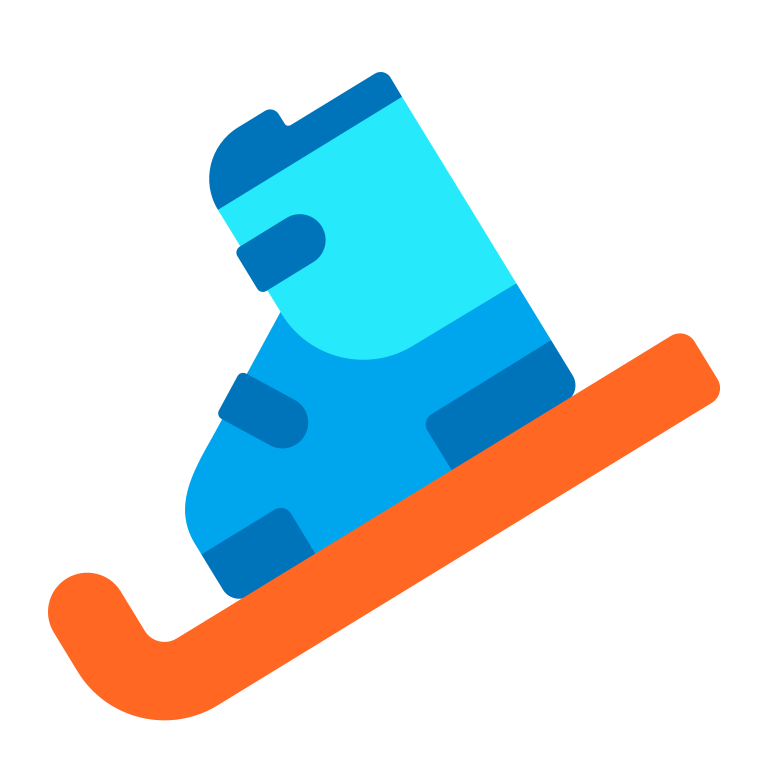
skis flat